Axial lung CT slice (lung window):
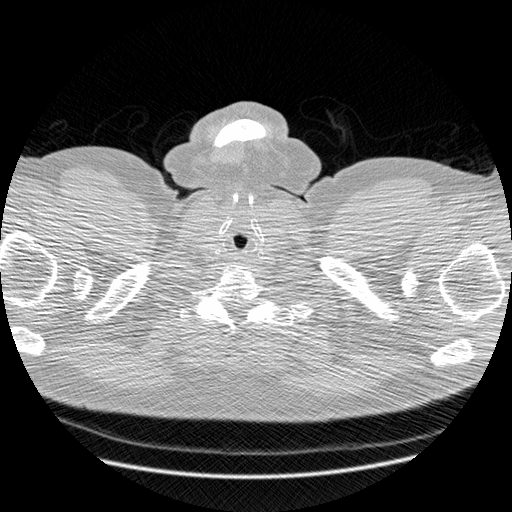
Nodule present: no